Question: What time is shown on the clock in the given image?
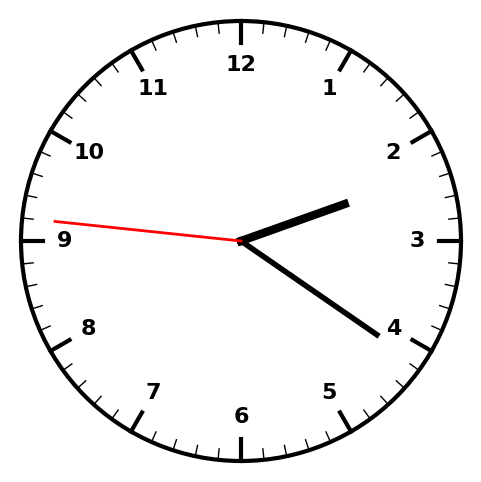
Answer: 02:20:46